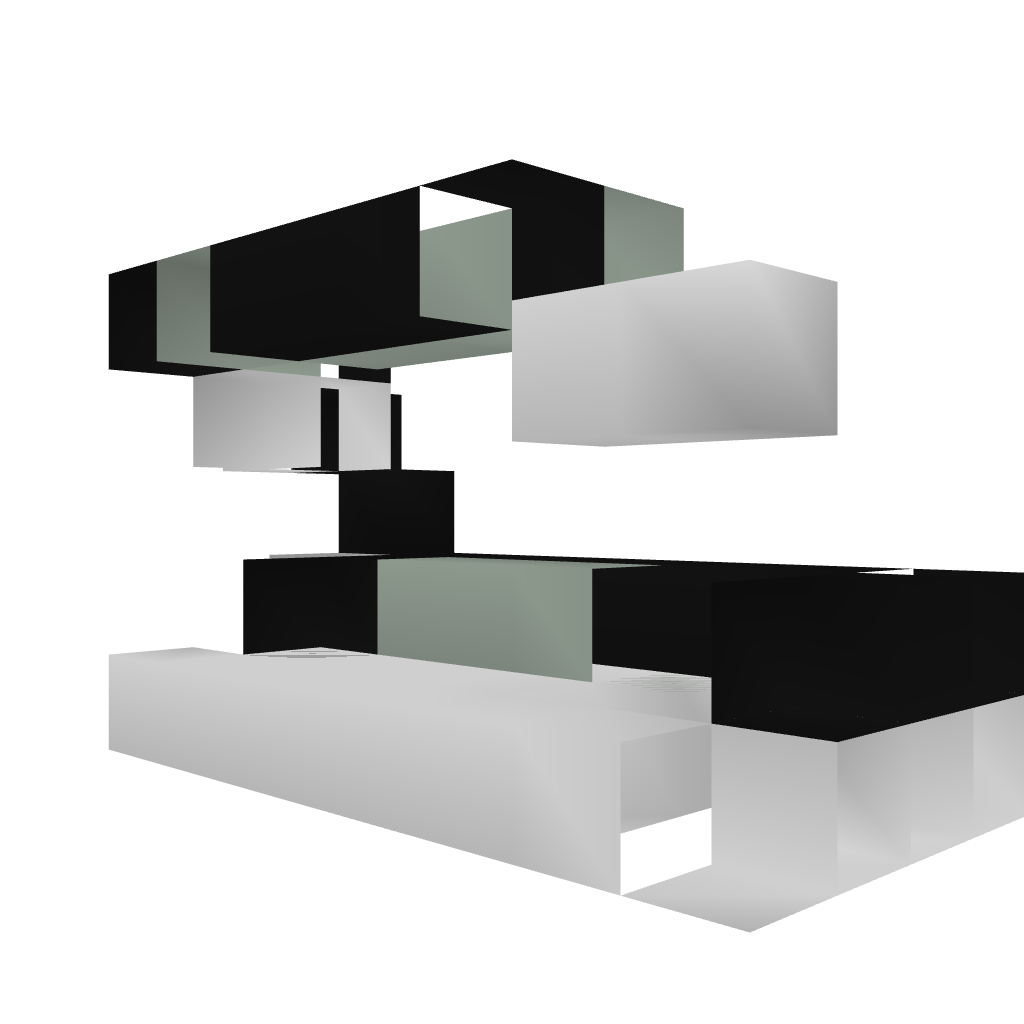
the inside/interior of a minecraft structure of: small redstone tv 4 a house